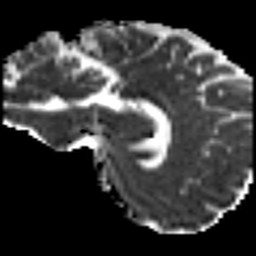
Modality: MD
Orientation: sagittal
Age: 45
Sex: female
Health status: ill
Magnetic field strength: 3 T
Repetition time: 8.4 s
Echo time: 0.0926 s